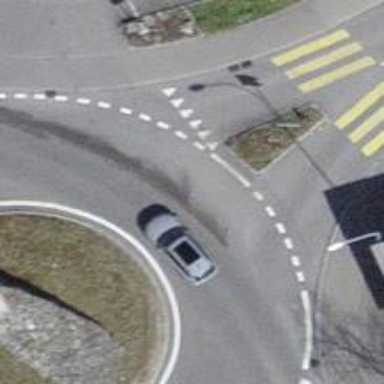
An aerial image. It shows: Road with "give way" sign.